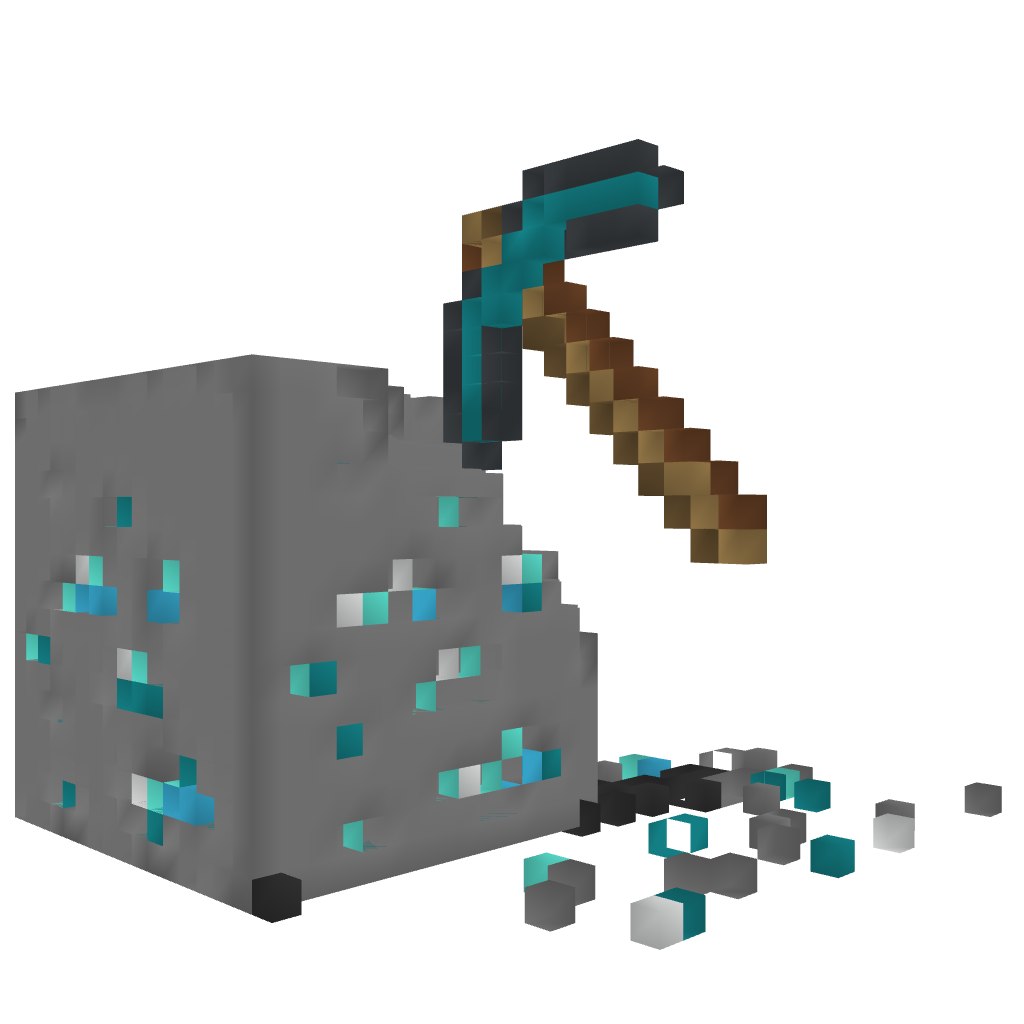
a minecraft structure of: Large Diamond Block